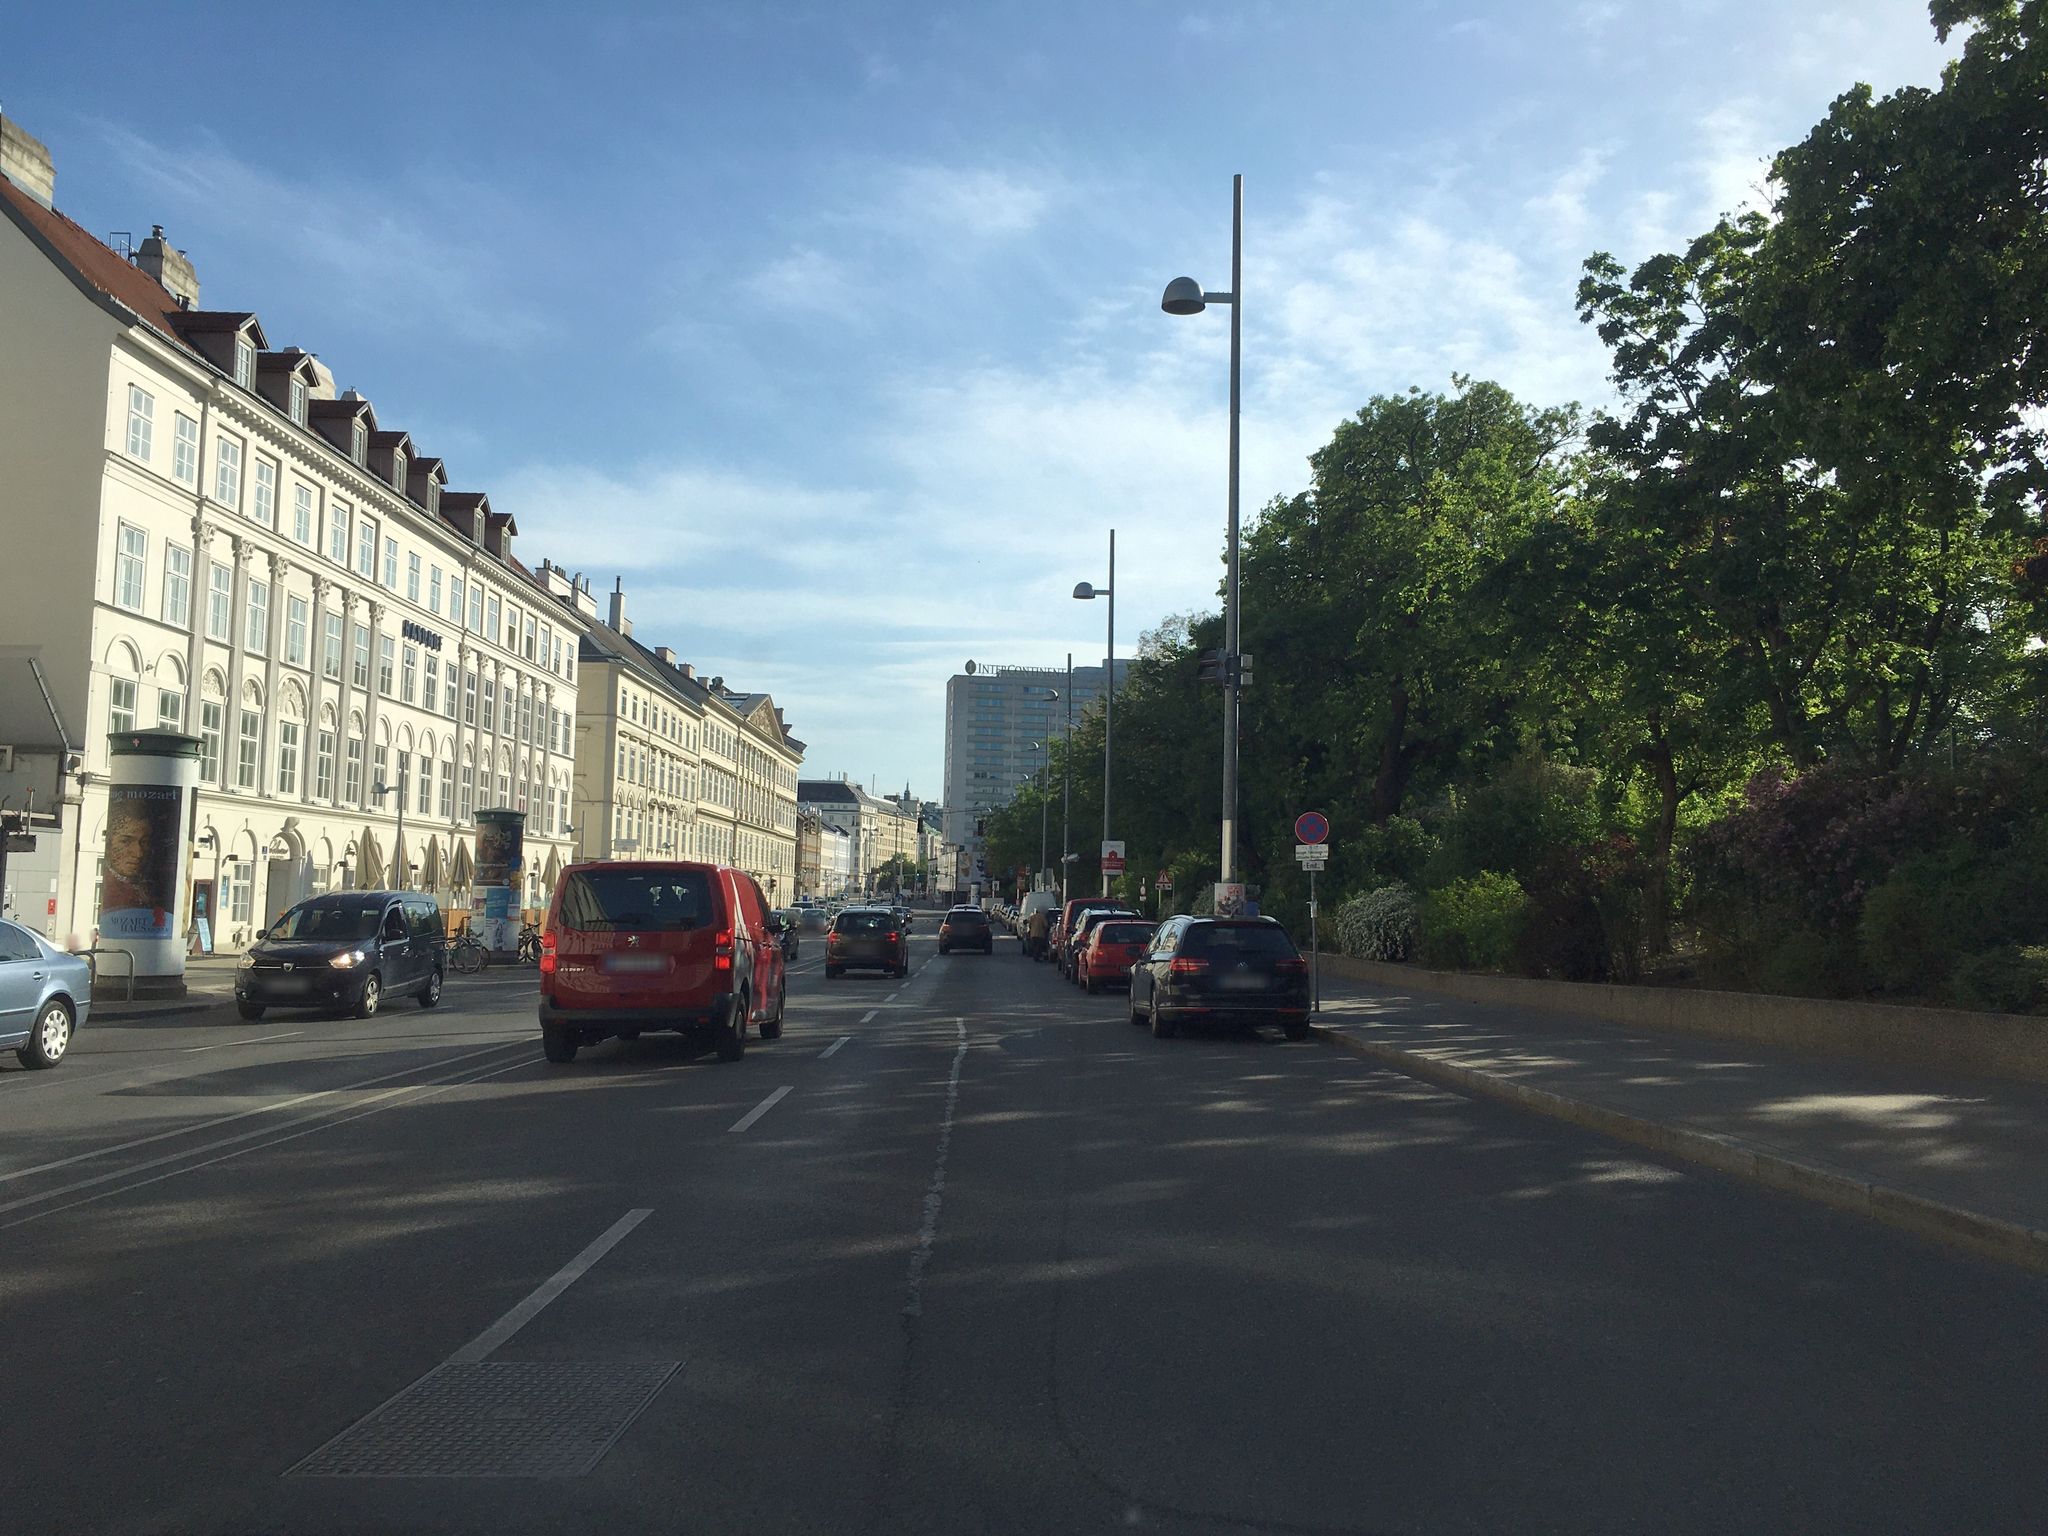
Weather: clear
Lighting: day
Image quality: good
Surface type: driving surface
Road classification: primary
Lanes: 2
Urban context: urban centre
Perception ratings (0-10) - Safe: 6.2, Lively: 6.65, Beautiful: 9.07, Boring: 4.11, Depressing: 3.28, Wealthy: 9.3